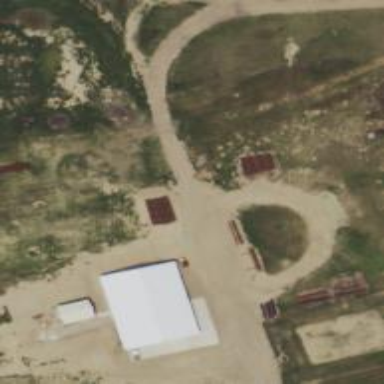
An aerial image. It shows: Silo.